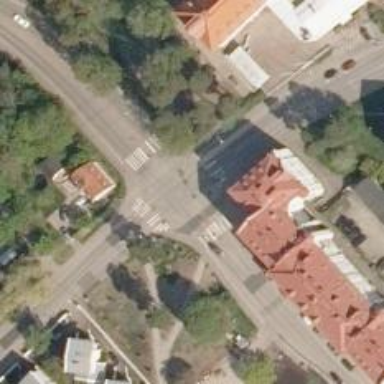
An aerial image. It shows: Tertiary road with asphalt surface and junction.